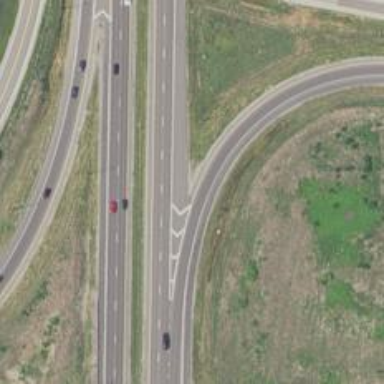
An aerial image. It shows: Solid road edge marking is visible.